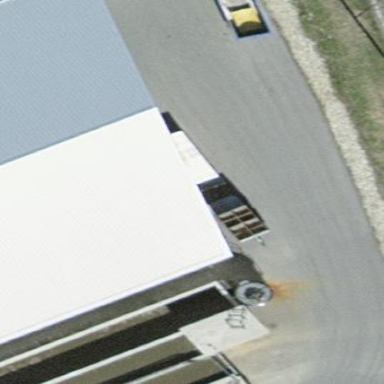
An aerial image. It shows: View of roof of building.